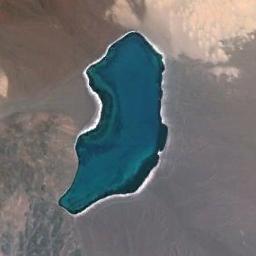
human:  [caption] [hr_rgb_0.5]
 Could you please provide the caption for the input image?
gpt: The lake in the picture is small .

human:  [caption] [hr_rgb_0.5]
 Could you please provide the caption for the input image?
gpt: The lake lies in a wasteland and the water is blue .

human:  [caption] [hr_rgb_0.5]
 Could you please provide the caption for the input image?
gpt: The ground is rough around the lake .

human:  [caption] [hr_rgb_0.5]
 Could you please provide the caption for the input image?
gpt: There is an irregular blue lake in the yellow brown mountains .

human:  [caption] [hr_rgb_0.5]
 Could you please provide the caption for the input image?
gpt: The blue lake is in a brown desert .